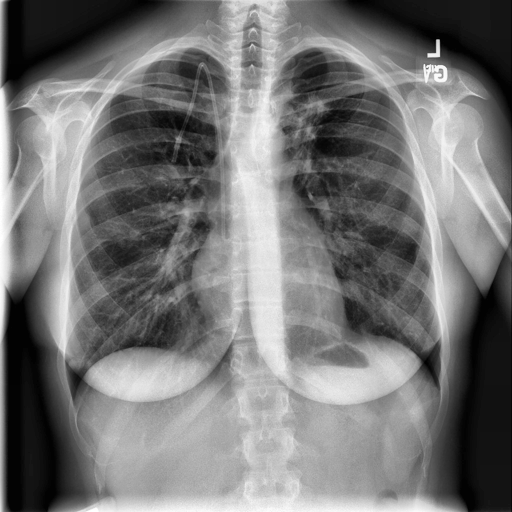
Finding: NORMAL